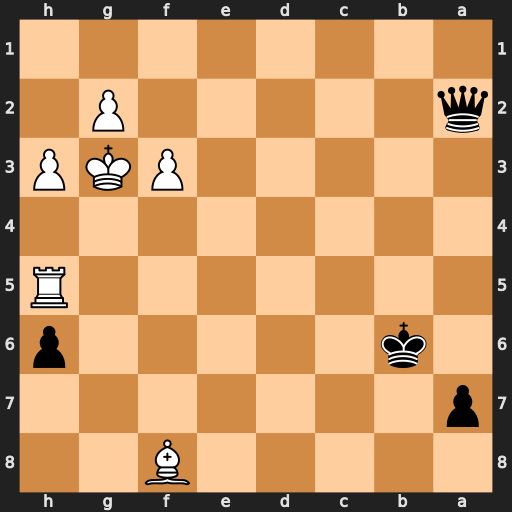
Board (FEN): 5B2/p7/1k5p/7R/8/5PKP/q5P1/8
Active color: b
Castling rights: -
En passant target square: -
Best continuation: Qg8+ Kf2 Qxf8